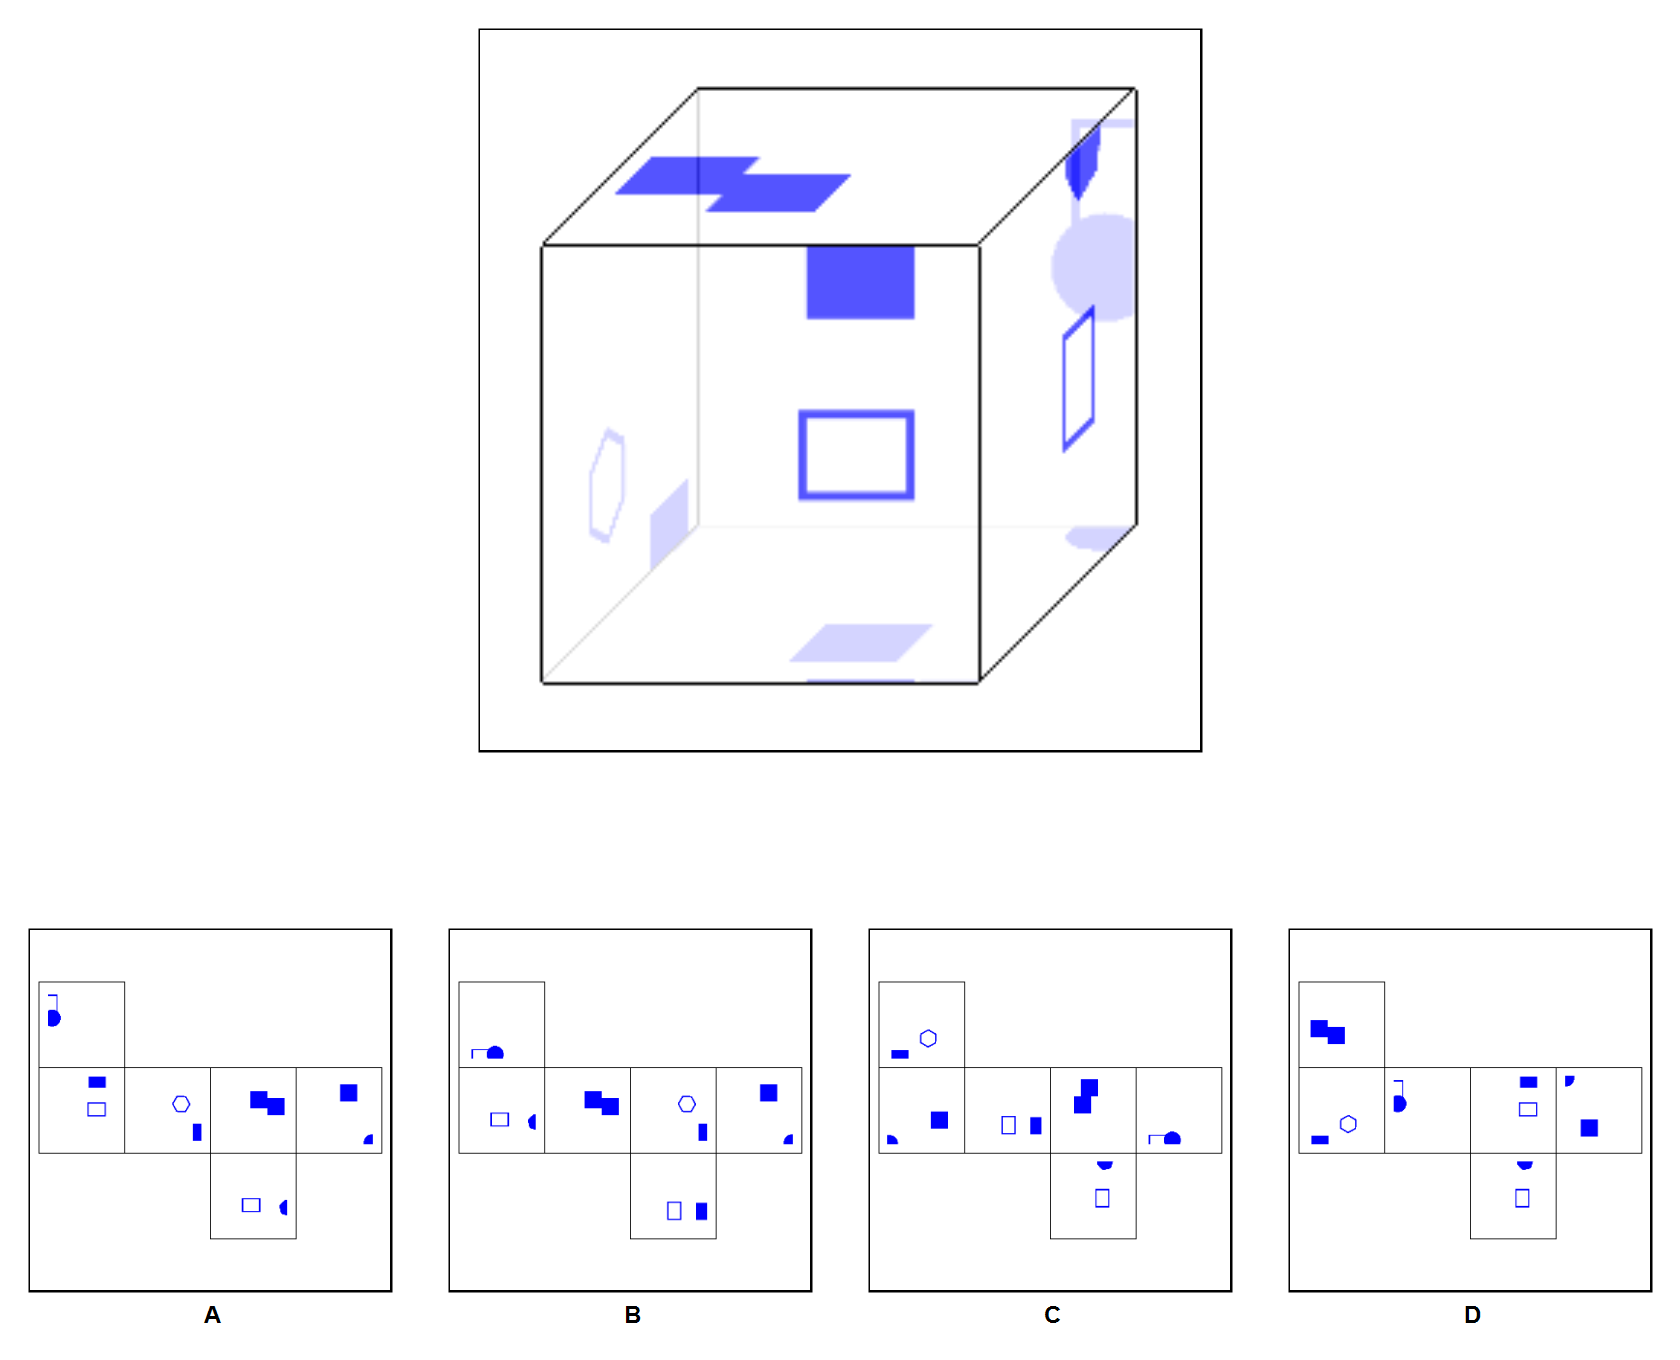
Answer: C